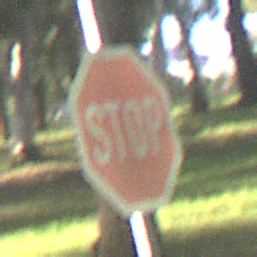
Verkehrszeichen: Stop
Umgebung: Outdoor, Nature
Tageszeit: MorningAfternoon
Wetter: Clear
Licht: Natural
Jahreszeit: NotSpecified
Kontrast: HighContrast